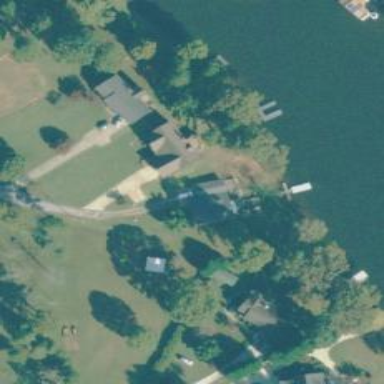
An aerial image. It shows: Driveway.